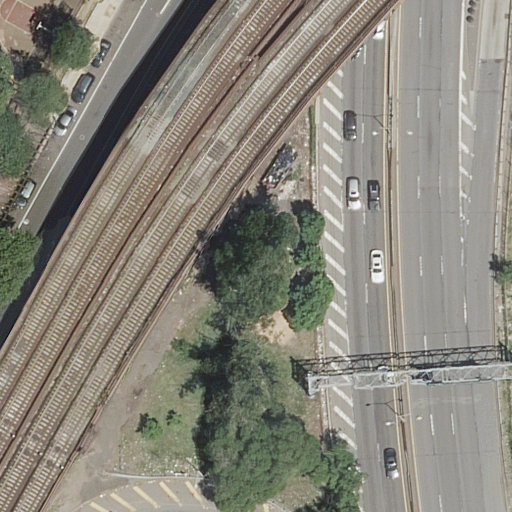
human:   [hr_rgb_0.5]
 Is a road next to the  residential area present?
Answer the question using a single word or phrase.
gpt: yes

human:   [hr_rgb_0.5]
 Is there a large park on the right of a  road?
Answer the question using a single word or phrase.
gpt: no

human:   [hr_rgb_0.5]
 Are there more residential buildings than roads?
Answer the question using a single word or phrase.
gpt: no

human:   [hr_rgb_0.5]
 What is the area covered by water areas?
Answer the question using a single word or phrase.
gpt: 0m2

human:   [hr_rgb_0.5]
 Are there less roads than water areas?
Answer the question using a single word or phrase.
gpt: no

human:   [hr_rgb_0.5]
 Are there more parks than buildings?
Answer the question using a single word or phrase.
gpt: yes

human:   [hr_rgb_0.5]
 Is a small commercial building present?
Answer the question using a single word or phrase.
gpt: no

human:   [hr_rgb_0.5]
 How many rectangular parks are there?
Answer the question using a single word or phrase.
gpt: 1

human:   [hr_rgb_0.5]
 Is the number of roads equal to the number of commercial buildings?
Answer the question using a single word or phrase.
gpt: no

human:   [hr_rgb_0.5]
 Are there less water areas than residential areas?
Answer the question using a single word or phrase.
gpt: yes

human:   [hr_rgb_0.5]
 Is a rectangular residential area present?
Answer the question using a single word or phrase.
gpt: yes

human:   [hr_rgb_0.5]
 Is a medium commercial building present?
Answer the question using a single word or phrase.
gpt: no

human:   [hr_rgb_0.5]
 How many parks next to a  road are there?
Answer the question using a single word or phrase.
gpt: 1

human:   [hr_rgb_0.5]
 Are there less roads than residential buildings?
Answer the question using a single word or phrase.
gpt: no

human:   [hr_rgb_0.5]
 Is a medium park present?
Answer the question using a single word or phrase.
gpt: yes

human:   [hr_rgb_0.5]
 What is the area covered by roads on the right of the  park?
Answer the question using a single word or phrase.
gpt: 0m2

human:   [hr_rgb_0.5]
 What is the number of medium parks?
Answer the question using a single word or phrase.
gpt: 1

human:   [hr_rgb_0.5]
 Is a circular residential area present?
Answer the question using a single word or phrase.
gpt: no

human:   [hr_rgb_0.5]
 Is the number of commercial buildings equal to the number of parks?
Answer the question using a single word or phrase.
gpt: no

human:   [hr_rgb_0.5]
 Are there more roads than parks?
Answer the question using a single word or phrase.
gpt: yes

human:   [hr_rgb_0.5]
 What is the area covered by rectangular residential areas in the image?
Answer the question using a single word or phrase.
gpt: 10638m2

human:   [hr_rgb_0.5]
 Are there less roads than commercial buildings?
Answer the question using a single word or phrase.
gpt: no

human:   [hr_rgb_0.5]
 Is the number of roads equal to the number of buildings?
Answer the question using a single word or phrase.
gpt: no

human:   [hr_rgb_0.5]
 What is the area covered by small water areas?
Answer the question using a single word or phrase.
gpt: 0m2

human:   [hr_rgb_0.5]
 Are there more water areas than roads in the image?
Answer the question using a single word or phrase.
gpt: no

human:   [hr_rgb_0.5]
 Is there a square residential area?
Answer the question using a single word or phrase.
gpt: no

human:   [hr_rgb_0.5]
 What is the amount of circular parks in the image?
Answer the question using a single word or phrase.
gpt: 0

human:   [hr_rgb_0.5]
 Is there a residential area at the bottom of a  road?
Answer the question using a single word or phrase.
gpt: no

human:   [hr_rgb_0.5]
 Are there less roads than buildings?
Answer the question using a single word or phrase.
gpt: no

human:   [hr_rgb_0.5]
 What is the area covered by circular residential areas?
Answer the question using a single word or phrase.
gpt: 0m2

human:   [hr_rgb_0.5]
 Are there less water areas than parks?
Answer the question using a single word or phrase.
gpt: yes

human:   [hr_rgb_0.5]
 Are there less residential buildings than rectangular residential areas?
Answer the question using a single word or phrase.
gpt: yes

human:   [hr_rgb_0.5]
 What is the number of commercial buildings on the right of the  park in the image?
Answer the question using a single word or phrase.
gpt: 0

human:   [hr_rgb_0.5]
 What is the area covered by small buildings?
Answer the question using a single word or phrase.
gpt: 0m2

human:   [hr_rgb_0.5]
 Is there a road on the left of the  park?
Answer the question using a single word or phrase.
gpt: yes

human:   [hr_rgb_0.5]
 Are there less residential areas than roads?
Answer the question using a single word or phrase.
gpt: yes